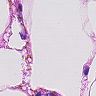
Metastatic tissue present: no